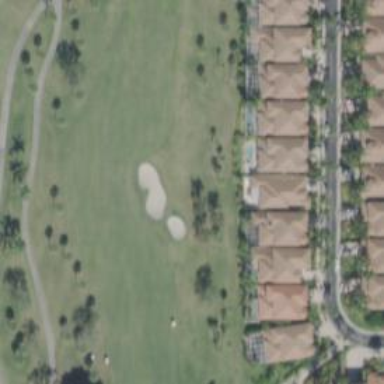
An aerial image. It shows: Golf fairway surrounded by grass.